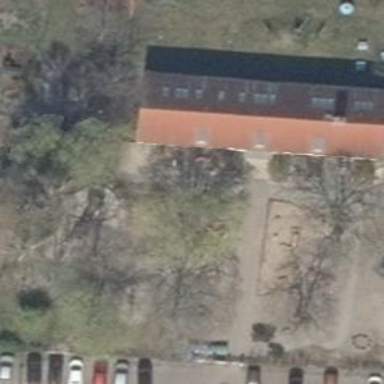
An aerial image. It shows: Kindergarten.